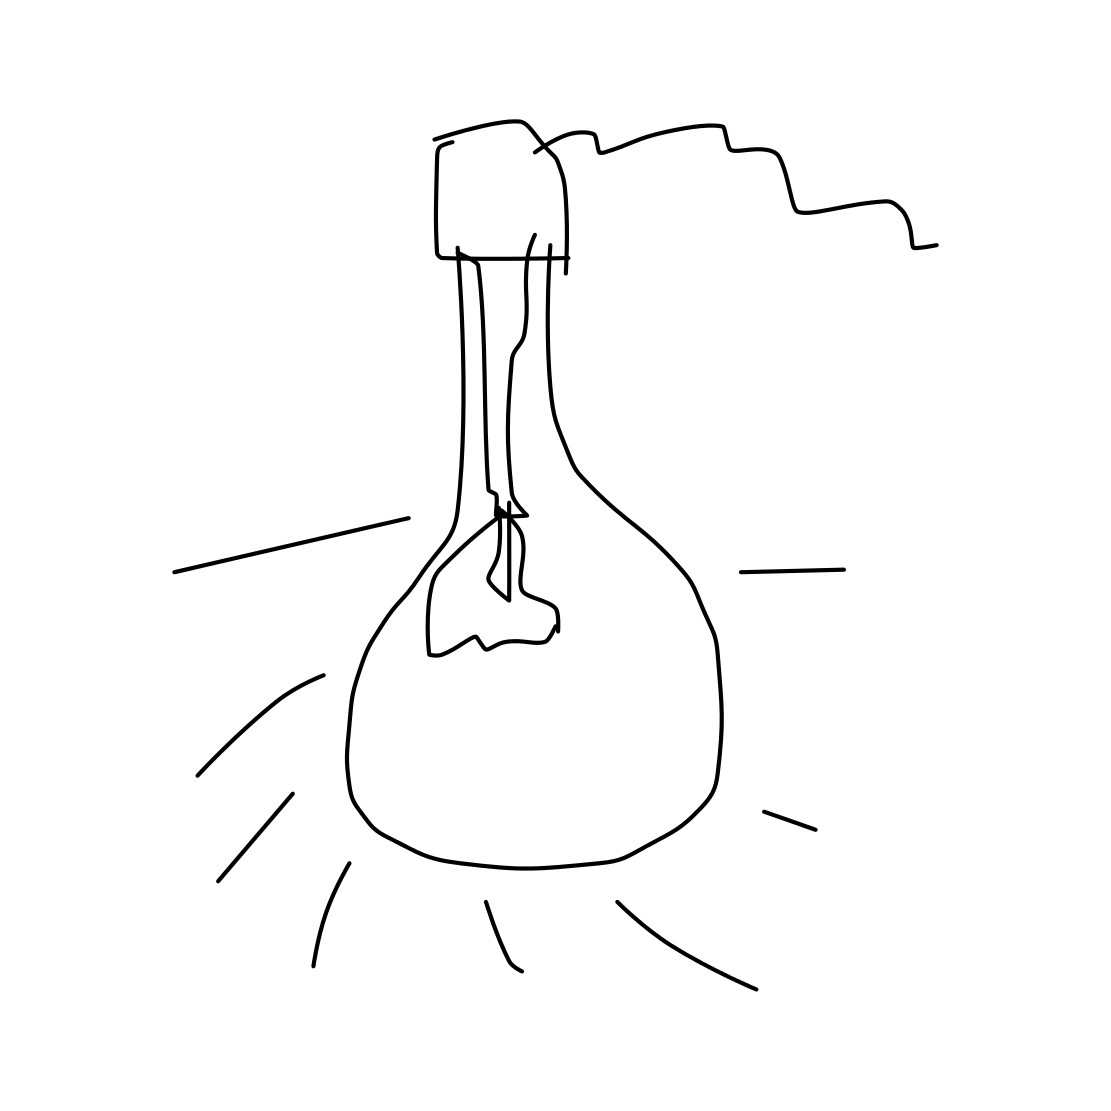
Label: lightbulb